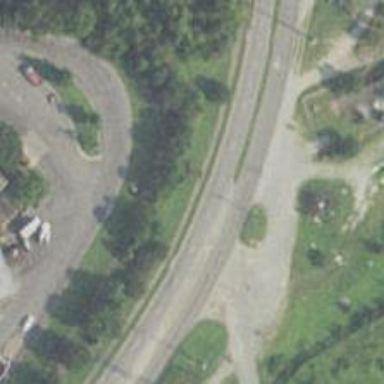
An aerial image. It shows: Secondary link road.